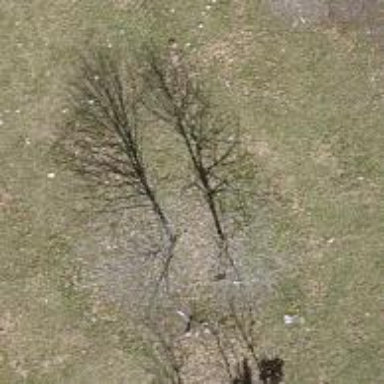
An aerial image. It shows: Single tag "natural: tree."